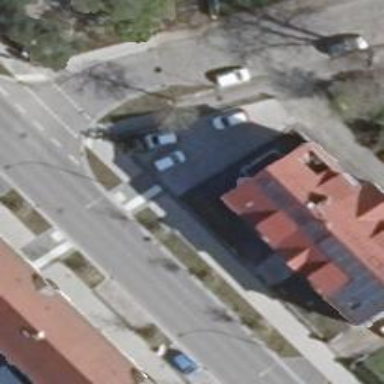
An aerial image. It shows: Crossing on footway.